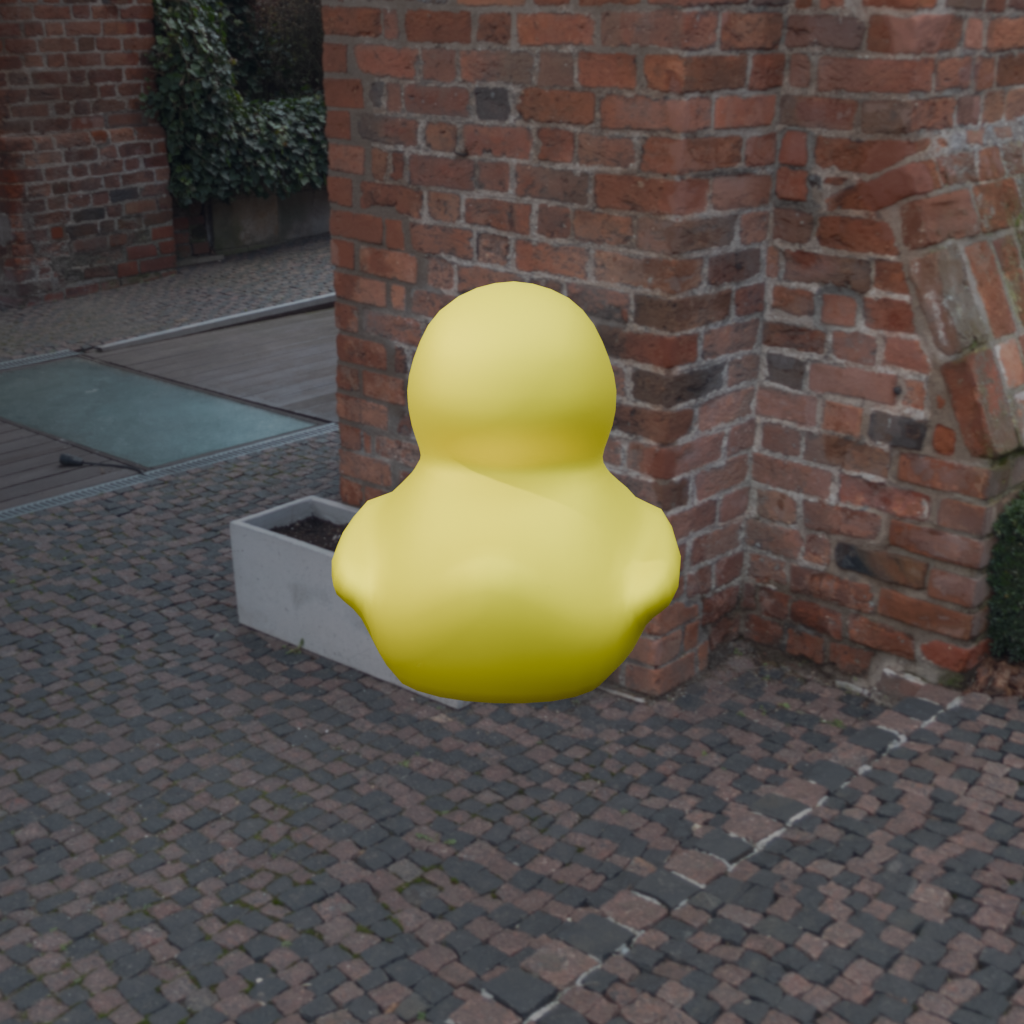
an image of a yellow rubber duck seen from <back> ourtyard with historic red brick buildings.